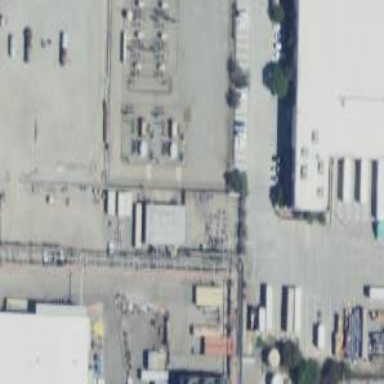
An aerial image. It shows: Power substation.